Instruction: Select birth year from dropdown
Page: traveler
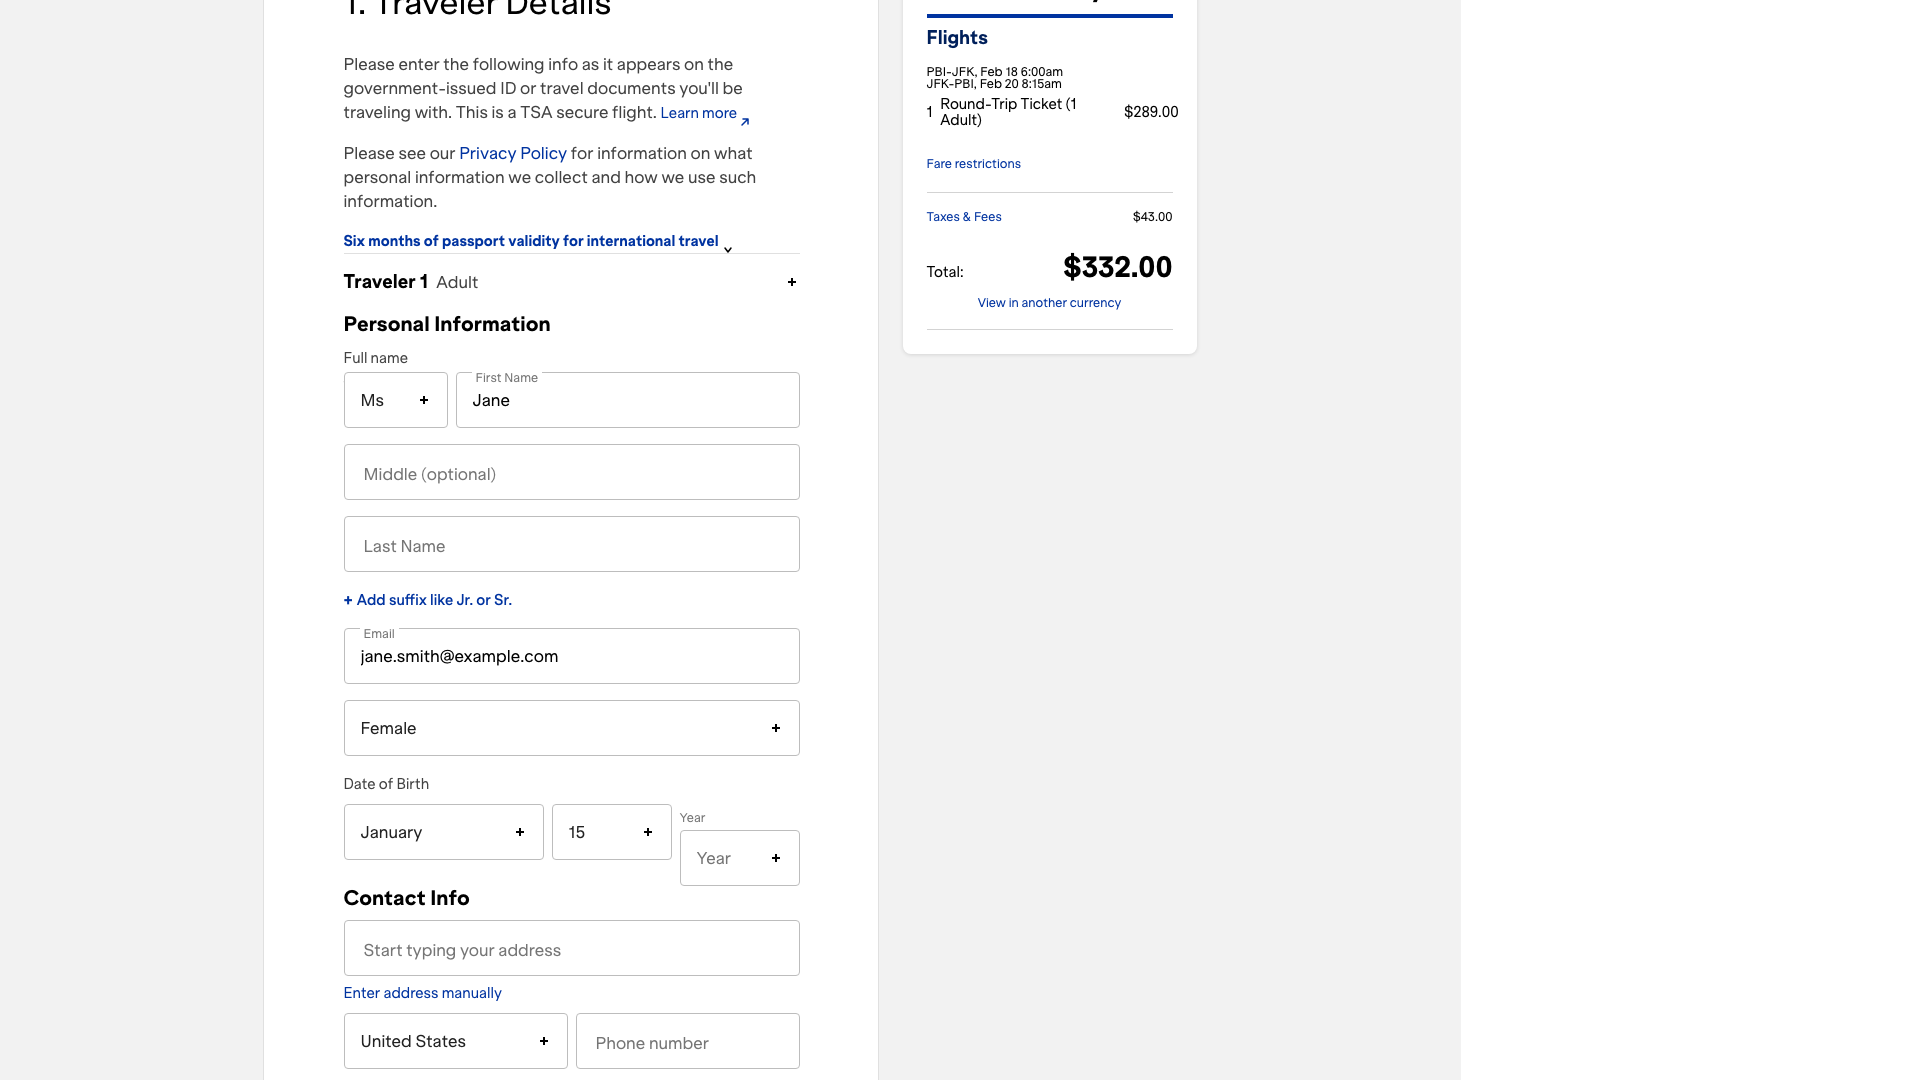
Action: click